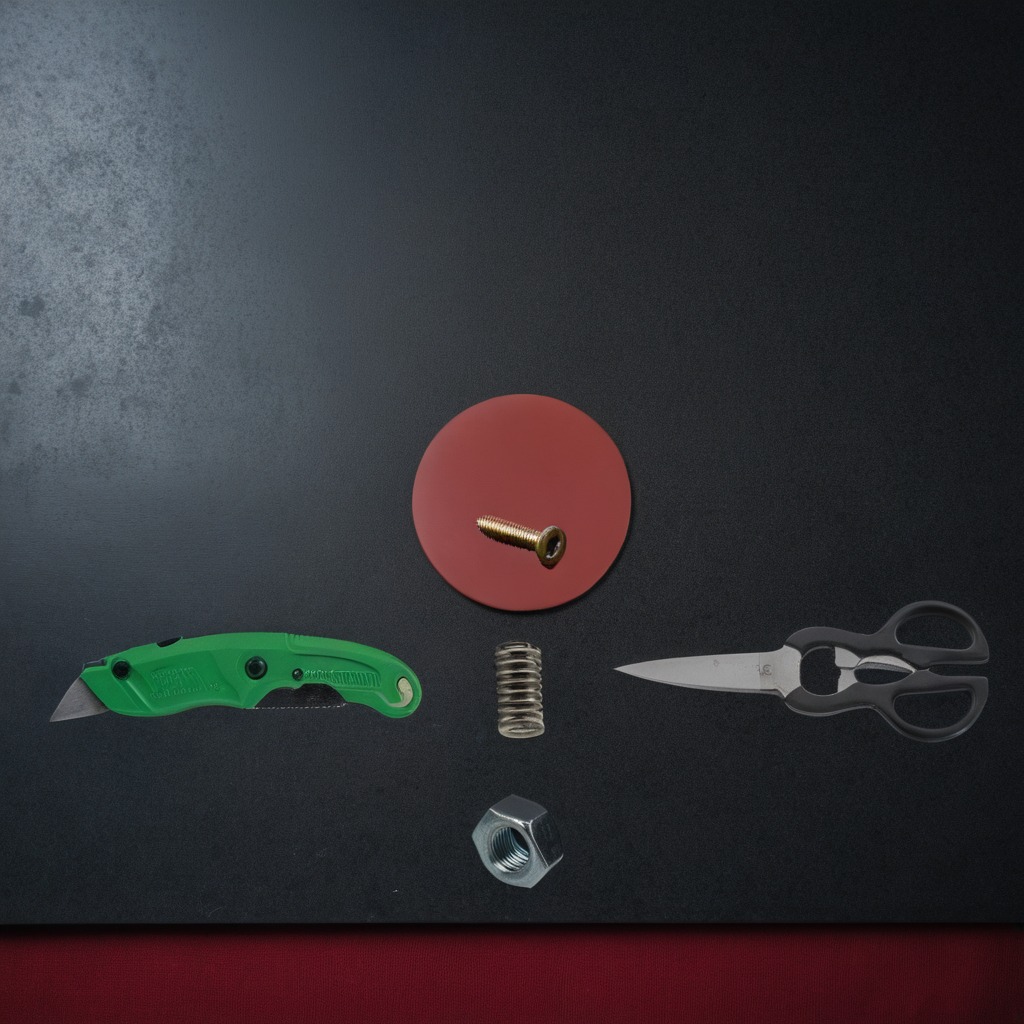
A utility knife, a metal machine screw, a coiled metal spring, a pair of scissors, and a metal nut are lying on the clean granite tabletop inside a workshop at night.